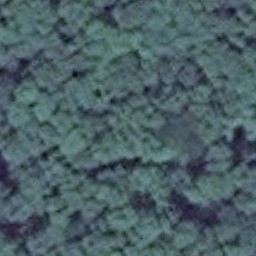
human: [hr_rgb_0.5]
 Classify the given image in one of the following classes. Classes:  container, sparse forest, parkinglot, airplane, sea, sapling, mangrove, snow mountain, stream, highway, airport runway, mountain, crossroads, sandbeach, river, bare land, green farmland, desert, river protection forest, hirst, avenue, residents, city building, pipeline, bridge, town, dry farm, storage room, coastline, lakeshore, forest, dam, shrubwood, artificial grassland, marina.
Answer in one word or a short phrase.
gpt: forest